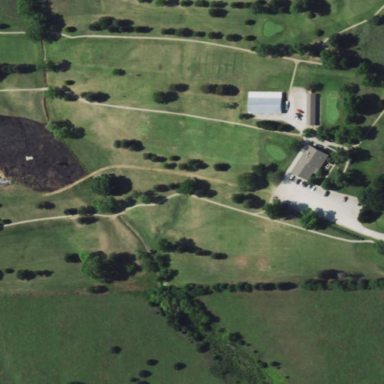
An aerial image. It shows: Golf course surrounded by greenery.